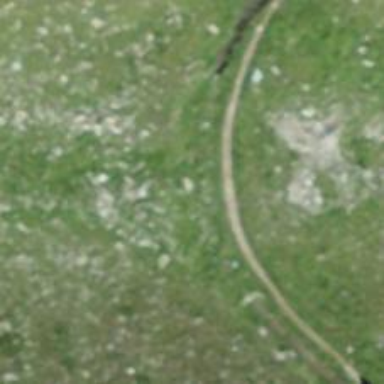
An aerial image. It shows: Culvert tunnel under ditch.